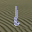
Label: 1